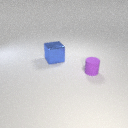
large blue metal cube behind small purple rubber cylinder